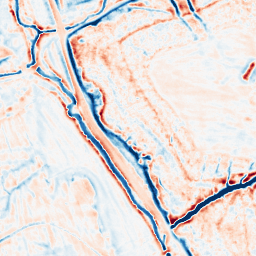
Category: edge_preserving
Decomposition family: bilateral
Decomposition parameters: d: 15
sigma_color: 75
sigma_space: 50
Upsampling method: linear_exact
Upsampling parameters: scale: 2
Upsampling scale: 2